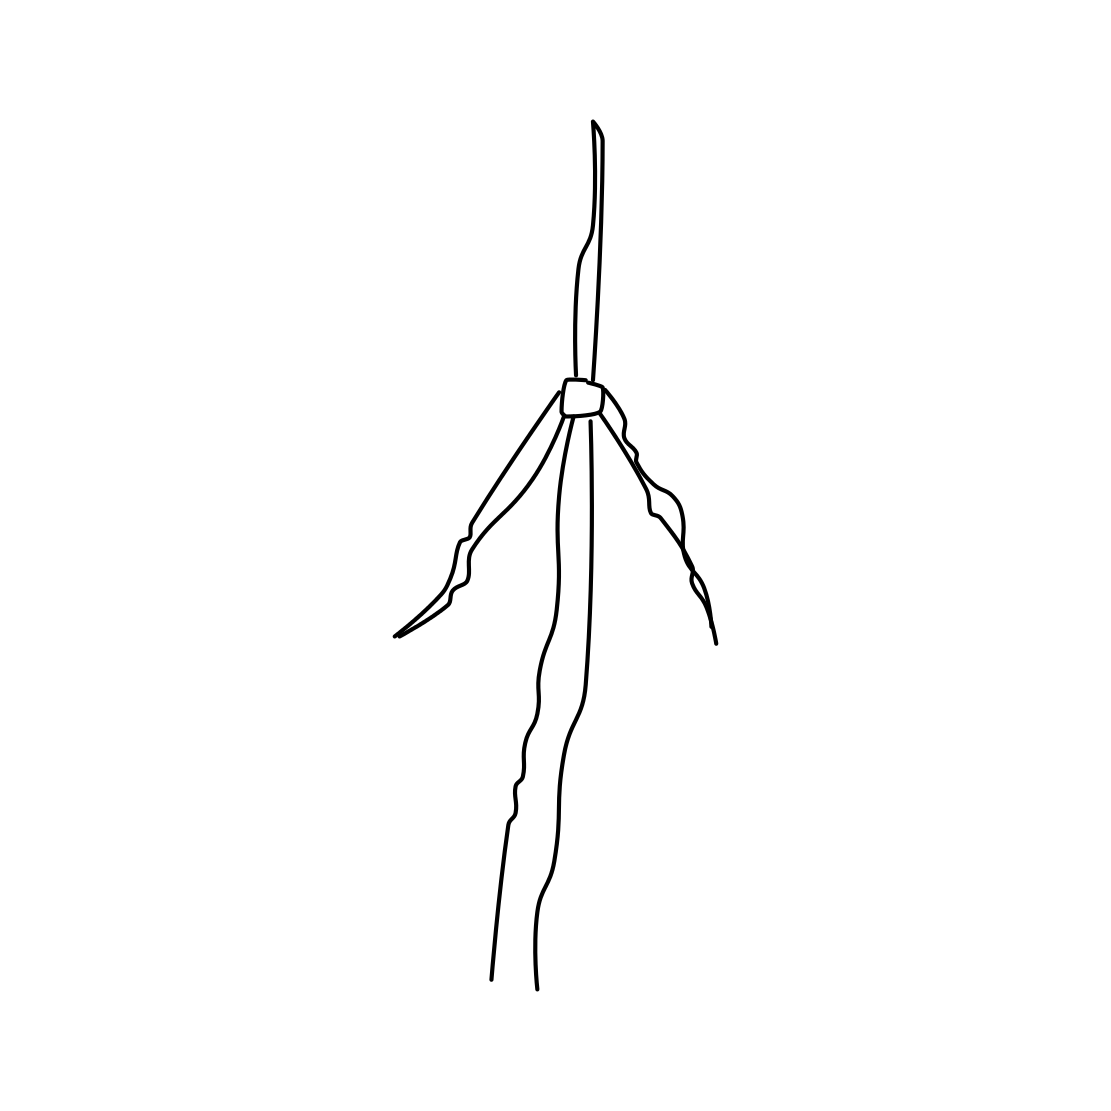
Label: windmill